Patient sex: M
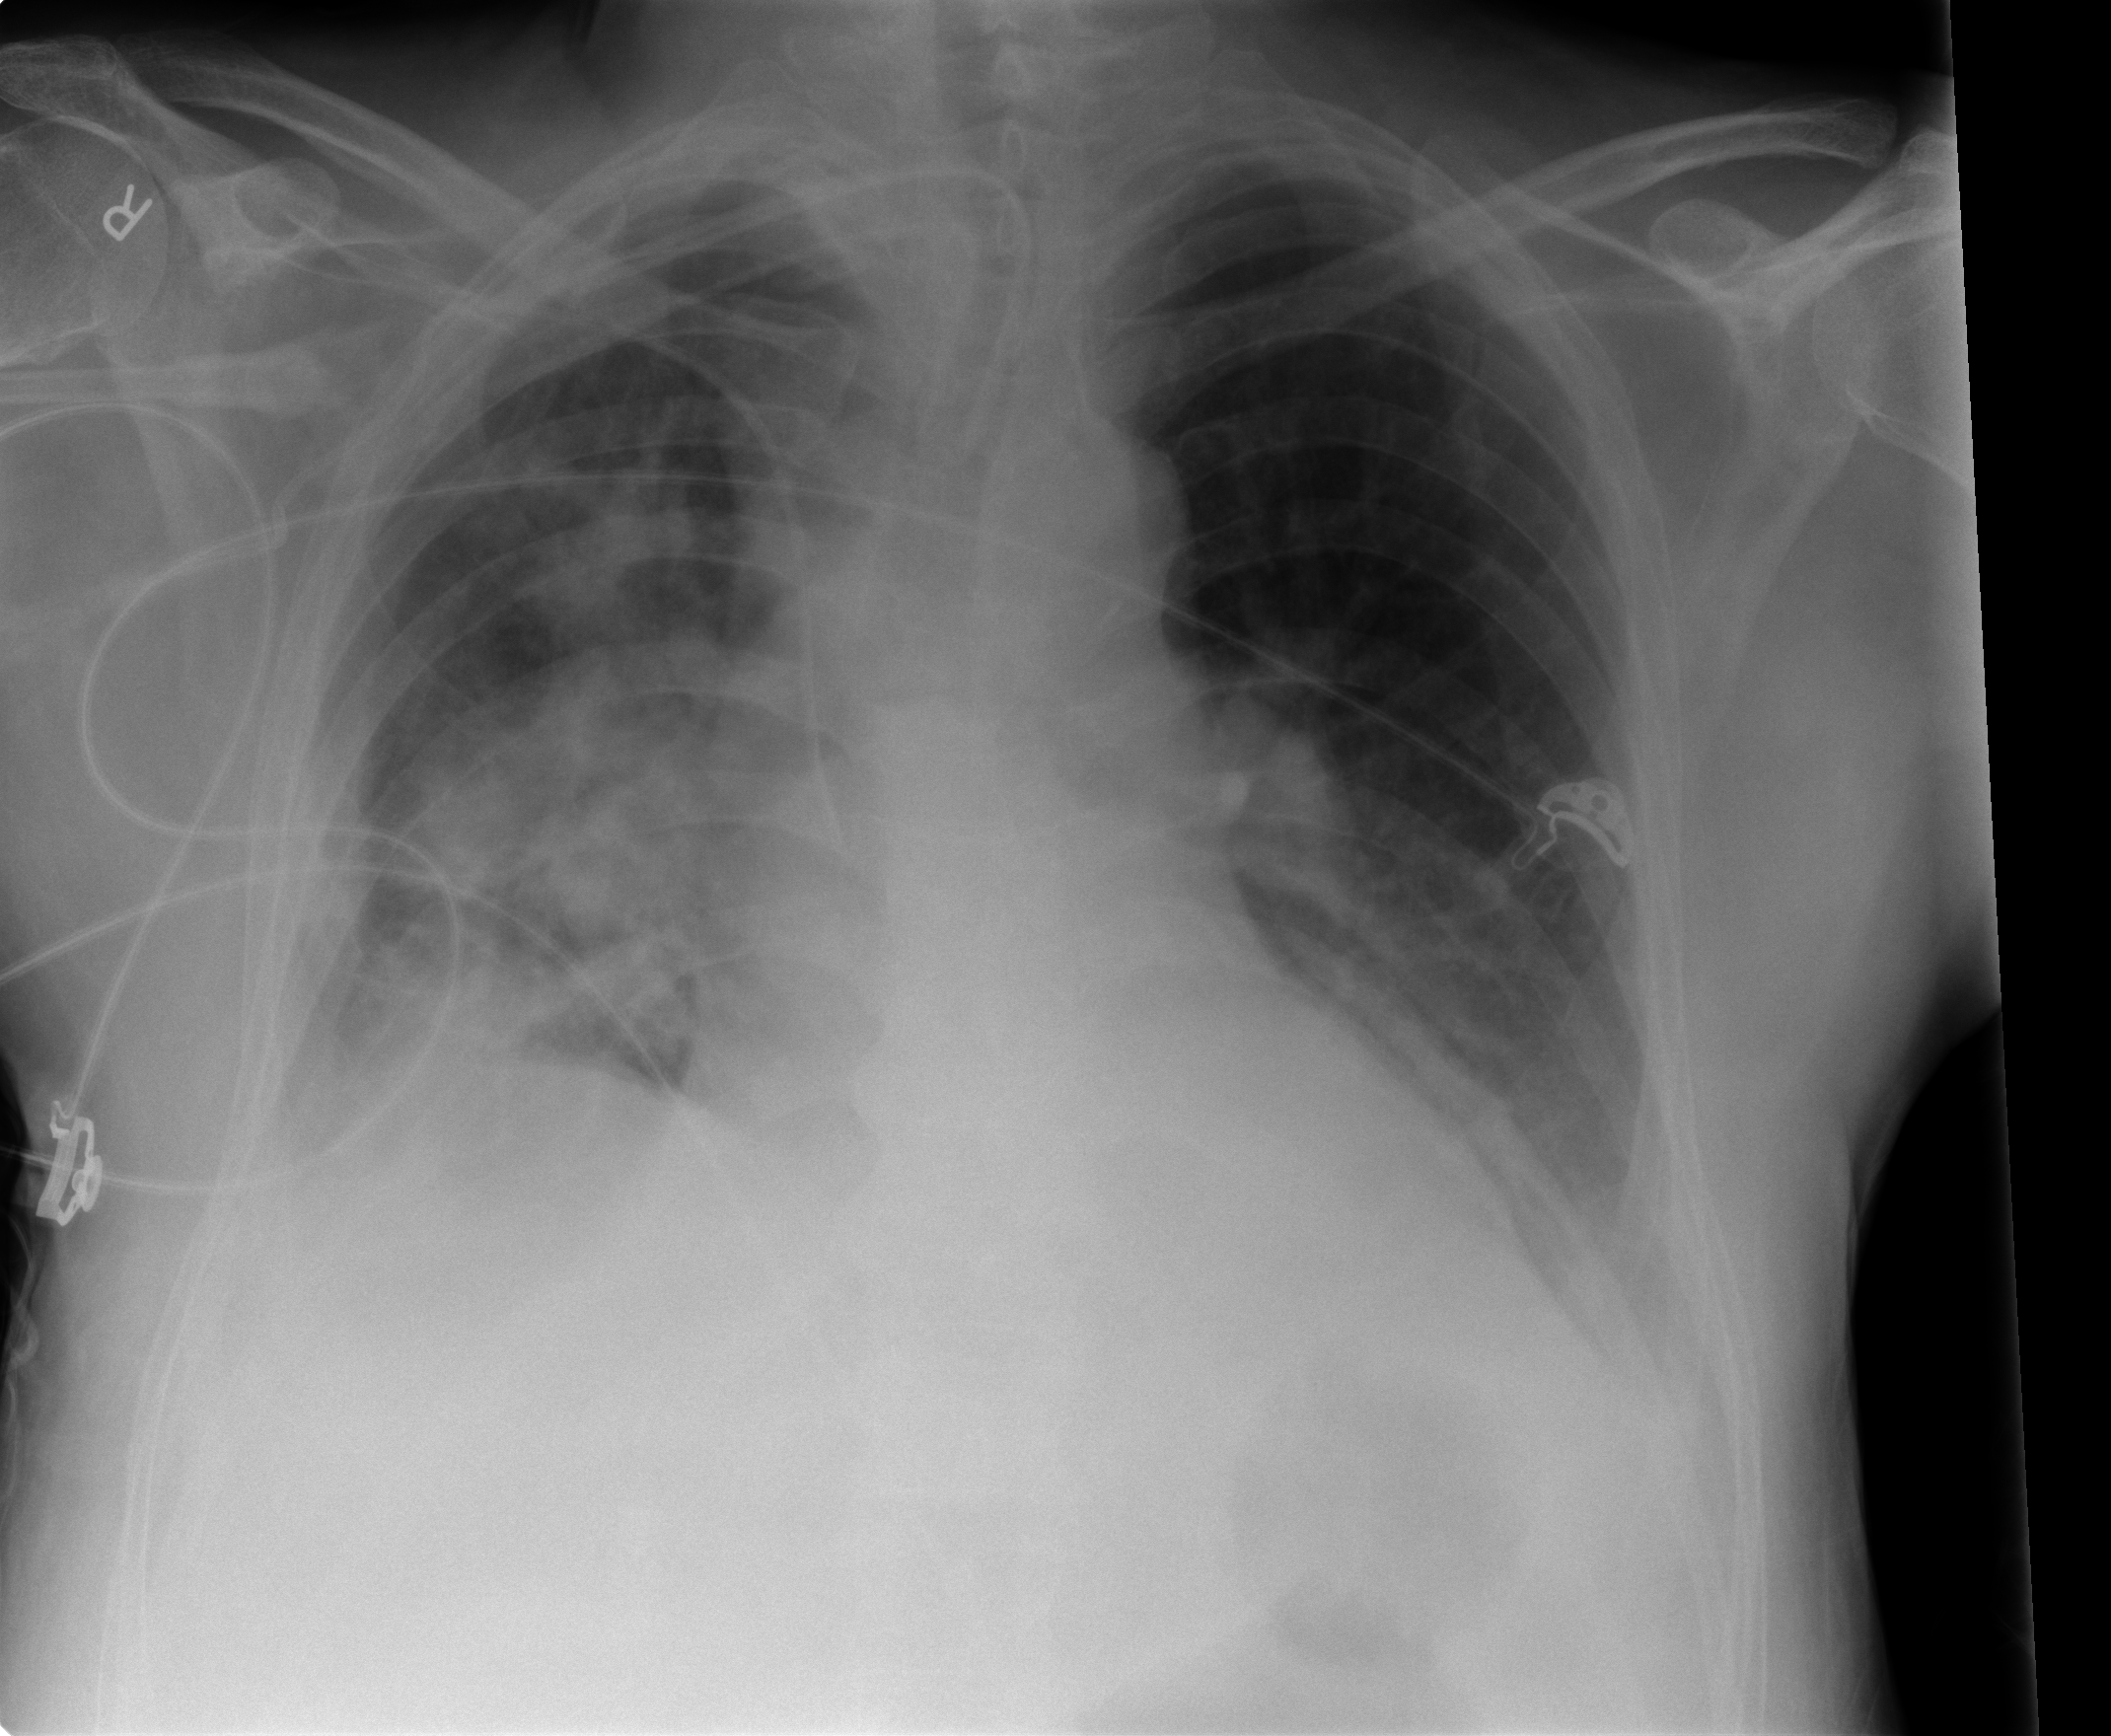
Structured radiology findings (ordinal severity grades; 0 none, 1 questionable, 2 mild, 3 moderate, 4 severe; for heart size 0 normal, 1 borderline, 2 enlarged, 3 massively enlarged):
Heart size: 1
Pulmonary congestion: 0
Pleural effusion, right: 2
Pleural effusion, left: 2
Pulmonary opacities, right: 4
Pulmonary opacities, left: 1
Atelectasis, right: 2
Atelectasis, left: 2